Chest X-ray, PA view. Patient: 59 years old, sex M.
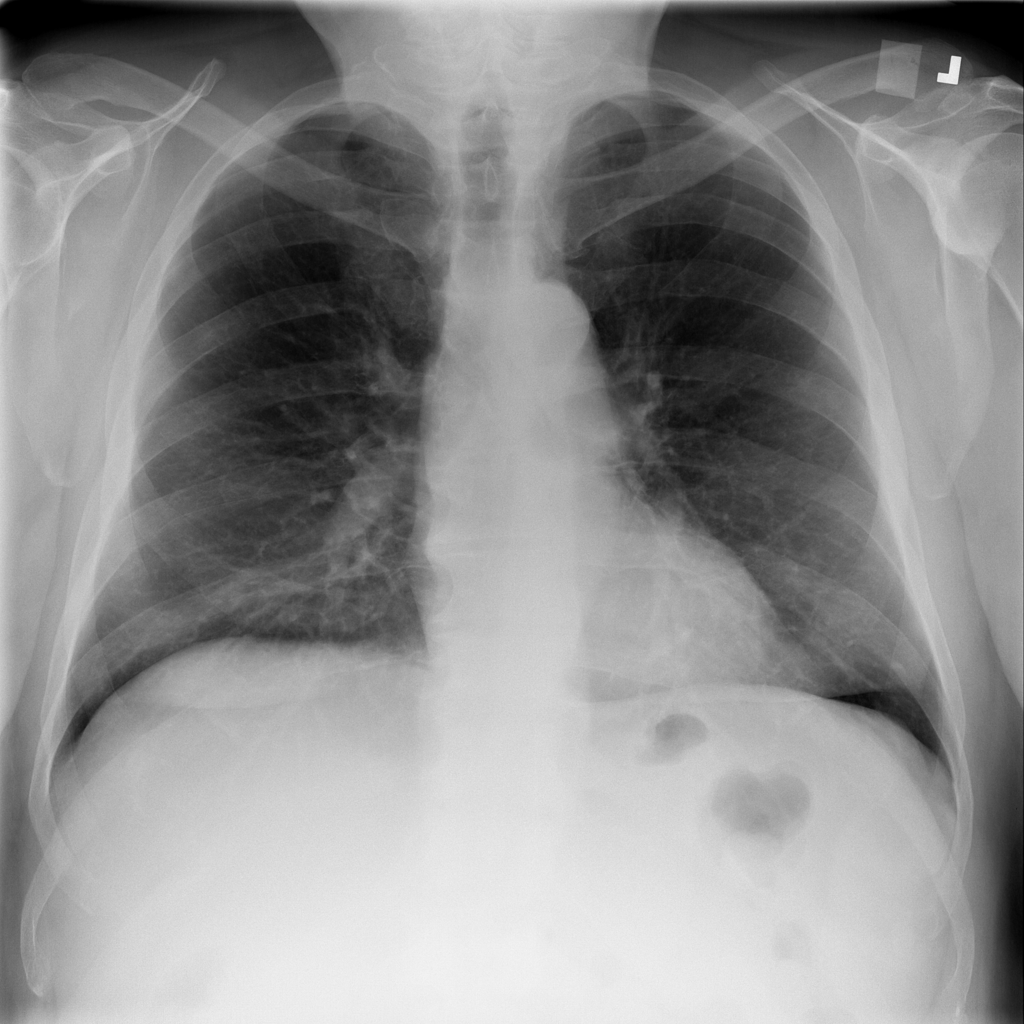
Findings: No Finding